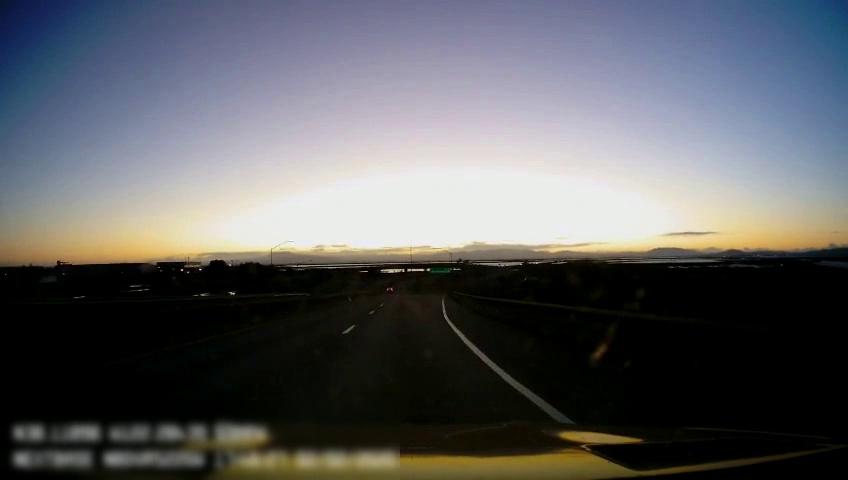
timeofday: Dusk/Dawn/Twilight
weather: Sunny
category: Drivable Space
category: Drivable Space
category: Lanes | Current Lane
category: Lanes | Current Lane
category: Lanes | Alternate Lane